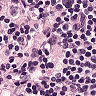
Metastatic tissue present: yes